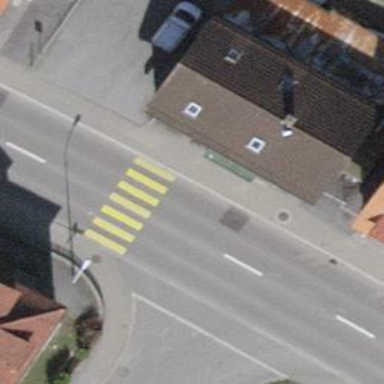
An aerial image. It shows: Uncontrolled zebra crossing on the road.